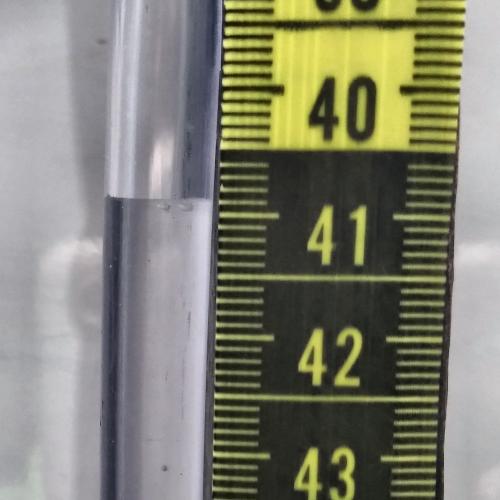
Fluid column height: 40.9 cm